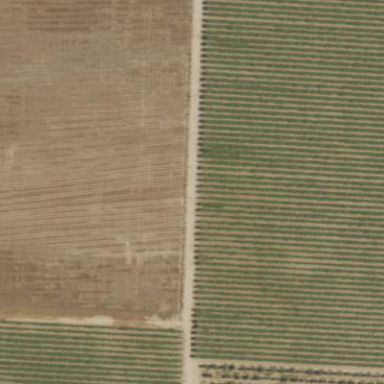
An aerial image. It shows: Vineyard.